Question: I have a 'mat-table' that is viewed by 3 users of different roles.
The table has multiple columns; one of the columns is 'active' (a boolean value that controls the activation and deactivation of the account). I want to toggle that value with a switch within the same table (in another column), but only if the user is an admin.
I already achieved this using bootstrap table this way:
'''
<table class="table table-striped">
<thead>
<tr>
<th *ngIf="isAdmin(currentUser)" (click)="sortByAccountStatus()">
<a>Deactivate/Activate</a>
<a class="sort-by"></a>
</th>
</tr>
</thead>
<tbody>
<tr *ngFor="let chartOfAccounts of accountList.reverse();" [hidden]="currentUser.role !== '1'">
<td [hidden]="!chartOfAccounts.accountActive">
<a (click)="deactivateAccount(chartOfAccounts)" class="text-danger">Deactivate</a>
</td>
<td [hidden]="chartOfAccounts.accountActive">
<a (click)="activateAccount(chartOfAccounts)" class="text-danger">Activate</a>
</td>
</tr>
</tbody>
<tbody>
<tr *ngFor="let chartOfAccounts of accountList" [hidden]="currentUser.role === '1'">
<td>{{accountActiveStatus(chartOfAccounts.accountActive)}}</td>
</tr>
</tbody>
</table>
'''
The code above will add a column to the table where the admin can click on activate or deactivate depending on the value of the boolean. The operations are implemented in the component.
Using 'mat-table', I got the boolean 'active' column to work.
'''
<ng-container matColumnDef="accountActive">
<mat-header-cell *matHeaderCellDef mat-sort-header>Active</mat-header-cell>
<mat-cell *matCellDef="let chartOfAccounts"> {{chartOfAccounts.accountActive}} </mat-cell>
</ng-container>
'''
My goal is to create another column that holds the switch back and forth from 'true' to 'false' like this
'''
<ng-container matColumnDef="activation">
<mat-header-cell *matHeaderCellDef mat-sort-header>Activate/Deactivate</mat-header-cell>
<mat-cell *matCellDef="let chartOfAccounts" [hidden]="!chartOfAccounts.accountActive">
<a (click)="deactivateAccount(chartOfAccounts)" class="text-danger">Deactivate</a>
</mat-cell>
<mat-cell *matCellDef="let chartOfAccounts" [hidden]="chartOfAccounts.accountActive">
<a (click)="activateAccount(chartOfAccounts)" class="text-danger">Deactivate</a>
</mat-cell>
</ng-container>
'''
This is not working and produces a weird result where when the toggle is switched off it cannot be switched back on again, the link disappears, and the toggle column too. Here is a screenshot.

The boolean values are pushed to the right of the tables whenever they're switched to 'false'
## Updated:
Here is a <URL> example. The toggle does not work but basically when you click on toggle the value of active should switch between 'true' and 'false' depending on if the toggle is on or off.
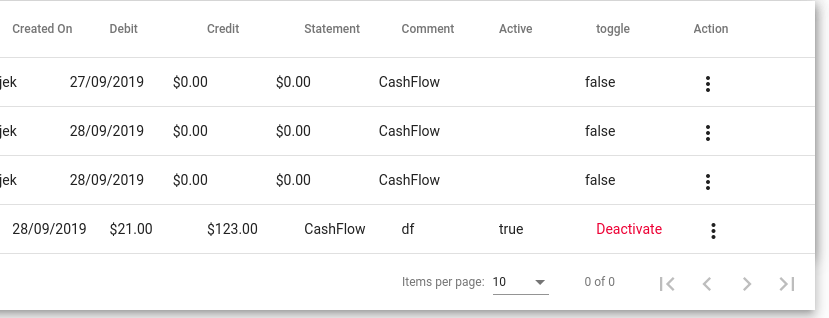
Answer: The reason your code isn't working is that you can't use two 'mat-cell' in a 'mat-column'. The second one will be ignored completely. This is why your table gets all messed up because on some cells the 'hidden' is hiding the only 'cell' present in that column (since the second cell is out of the picture).
You shouldn't be using two separate cells for this. You want 'Activate'/'Deactivate' to appear in the same cell. So instead of using 'hidden' on the 'mat-cell', use 'ngIf' on the anchor tags to conditionally show 'Activate'/'Deactivate'.
'''
<ng-container matColumnDef="activation">
<mat-header-cell *matHeaderCellDef mat-sort-header>Activate/Deactivate</mat-header-cell>
<mat-cell *matCellDef="let chartOfAccounts">
<a *ngIf="chartOfAccounts.accountActive" (click)="deactivateAccount(chartOfAccounts)" class="text-danger">Deactivate</a>
<a *ngIf="!chartOfAccounts.accountActive" (click)="activateAccount(chartOfAccounts)" class="text-danger">Activate</a>
</mat-cell>
</ng-container>
'''
: (after comments)
If you don't want to show a particular column, just remove it from the displayed columns, this way it won't be rendered by 'mat-table'.
'''
allColumns: string[] = ['position', 'name', 'weight', 'symbol', 'activate', 'toggle'];
checkIfAdmin() {
this.displayedColumns = this.isAdmin ? this.allColumns : this.allColumns.filter(column => column !== 'toggle');
}
'''
Here is a working example on <URL>.